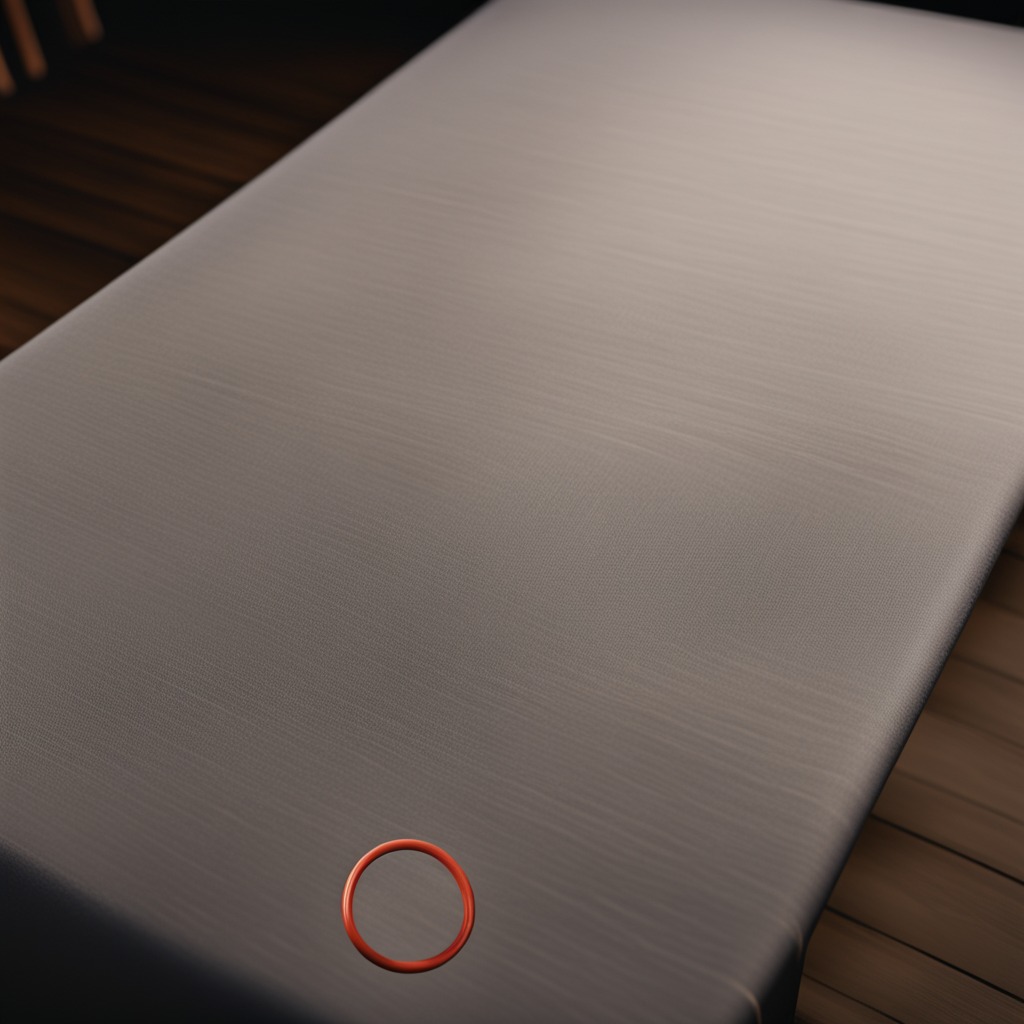
A rubber O-ring is lying on the wooden table.